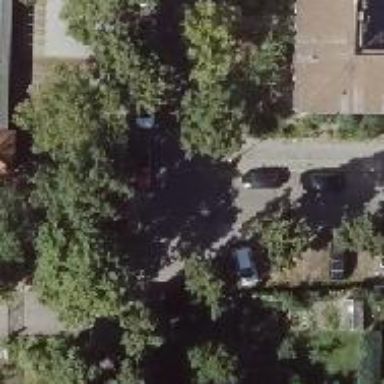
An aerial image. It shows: Residential road with asphalt surface. Both sides have sidewalks.